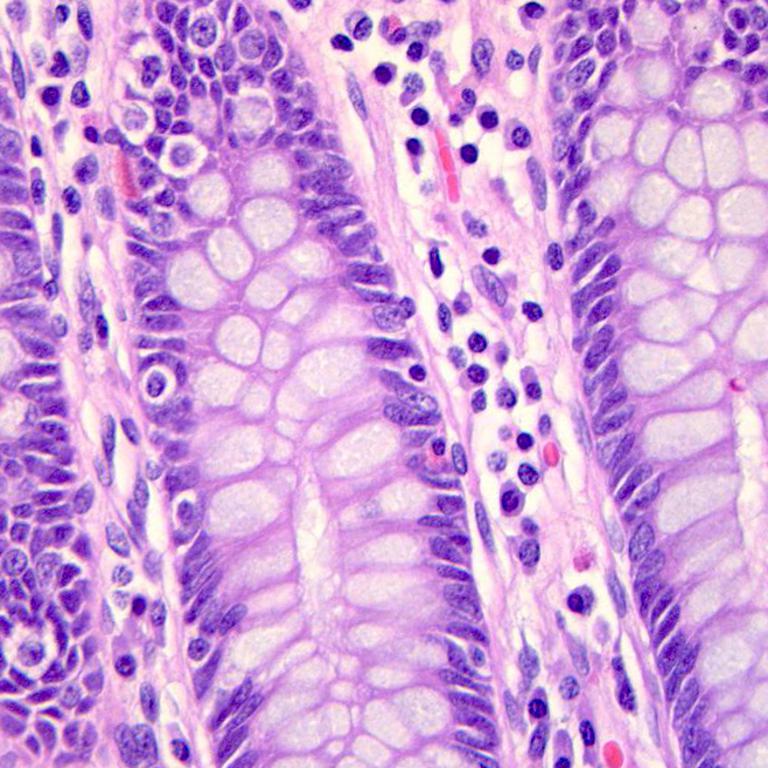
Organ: colon
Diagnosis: benign